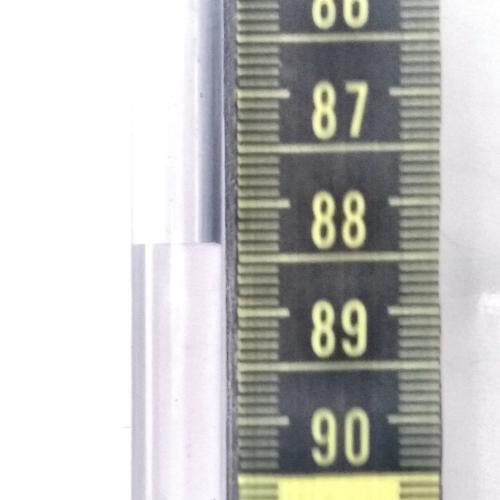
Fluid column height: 88.4 cm